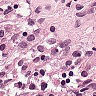
Metastatic tissue present: yes